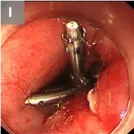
Images of the embedded foreign body in the esophagus, and extraction via endoscopic submucosal dissection in Case 1. (I) The wound was closed by using two metal clips.
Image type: endoscopy (gi_endoscopy)